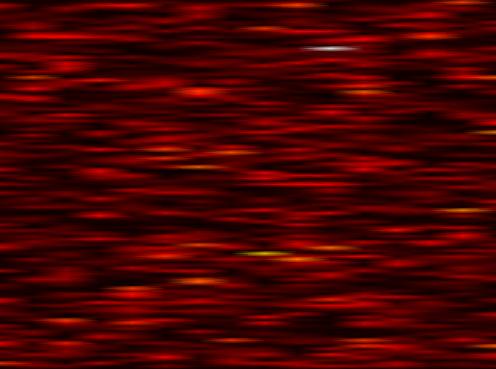
Label: FBMC